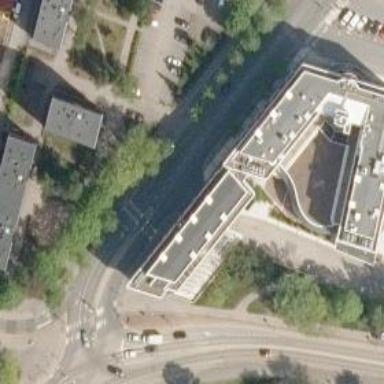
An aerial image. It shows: Footway that passes through building tunnel.